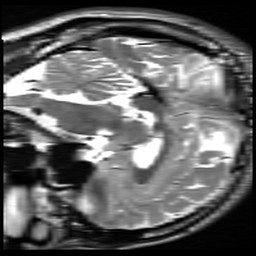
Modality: inplaneT2
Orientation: sagittal
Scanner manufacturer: siemens
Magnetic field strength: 3 T
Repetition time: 7.02 s
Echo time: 0.069 s